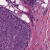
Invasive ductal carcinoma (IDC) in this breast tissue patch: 0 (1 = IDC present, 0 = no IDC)